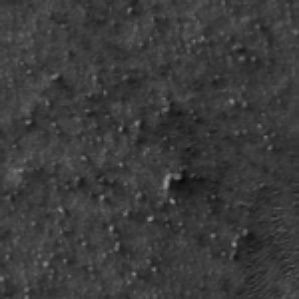
Label: frost